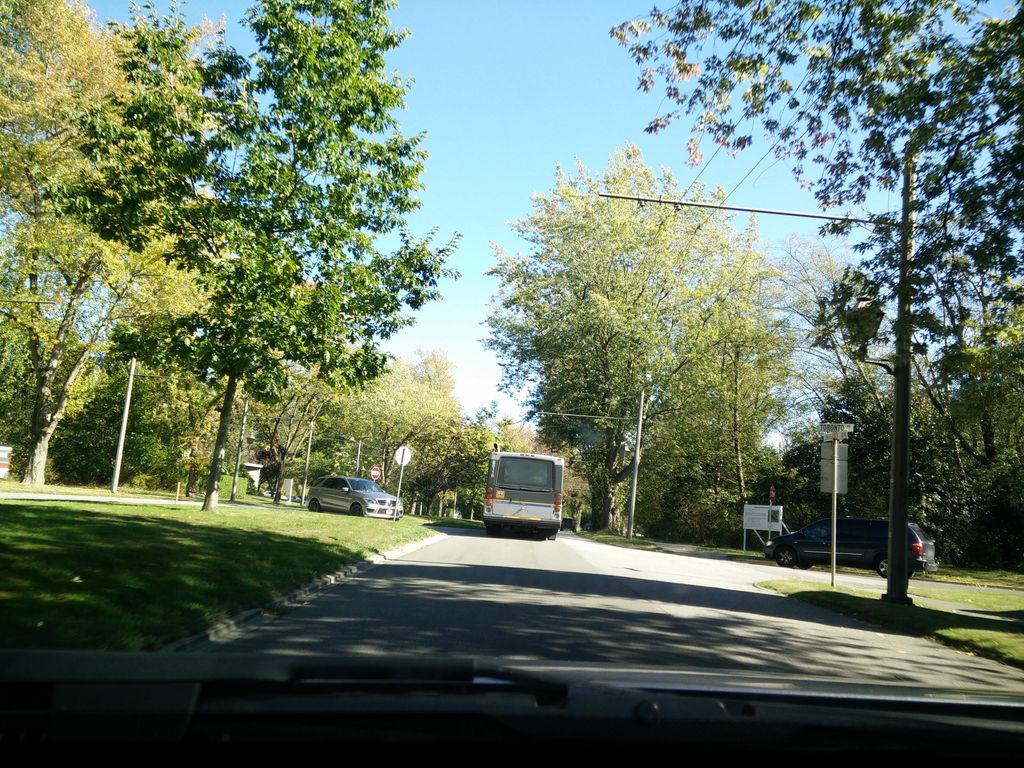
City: vancouver